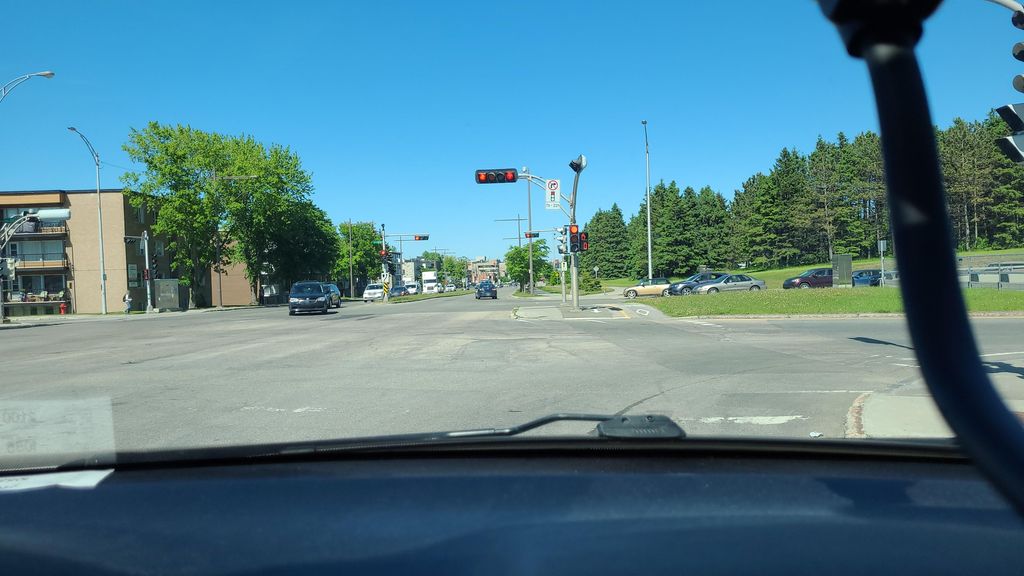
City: quebec_city